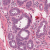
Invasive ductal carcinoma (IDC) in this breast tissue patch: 0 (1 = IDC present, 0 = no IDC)